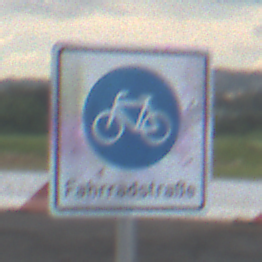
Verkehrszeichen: BeginnFahrradstrasse
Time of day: MorningAfternoon
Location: Outdoor (RoadRail)
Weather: PartlyCloudy
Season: NotSpecified
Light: Natural